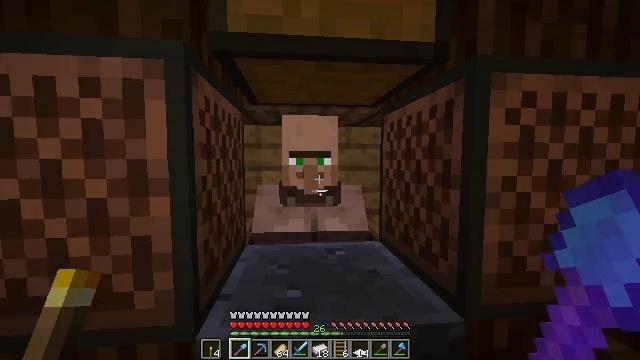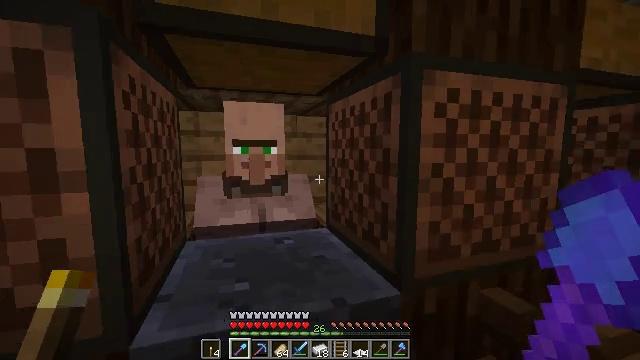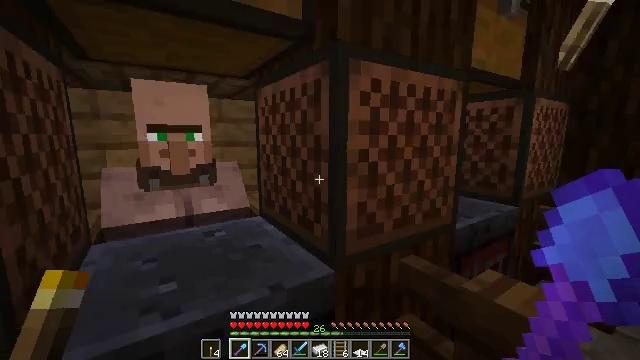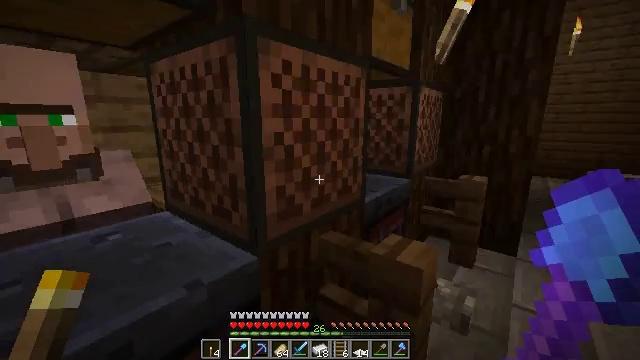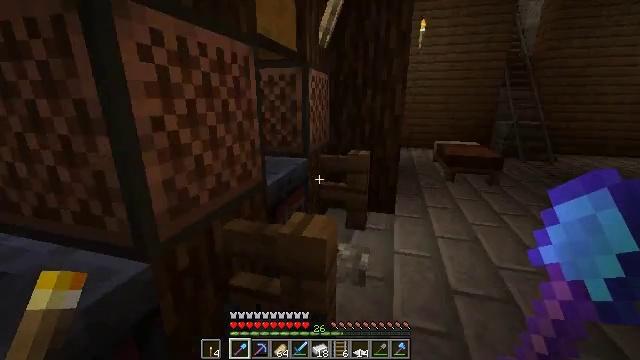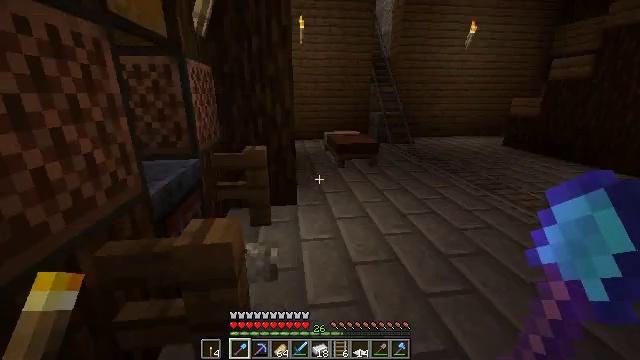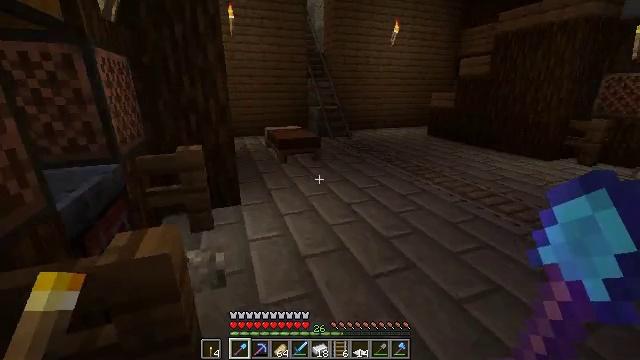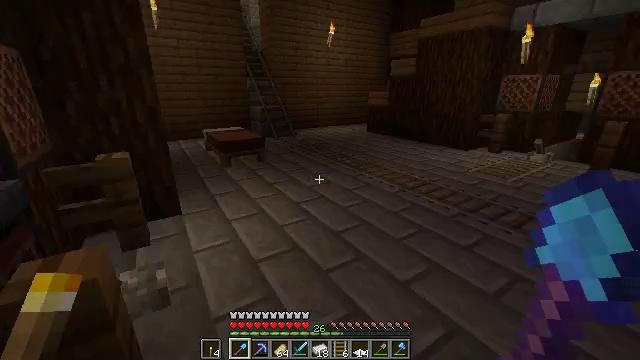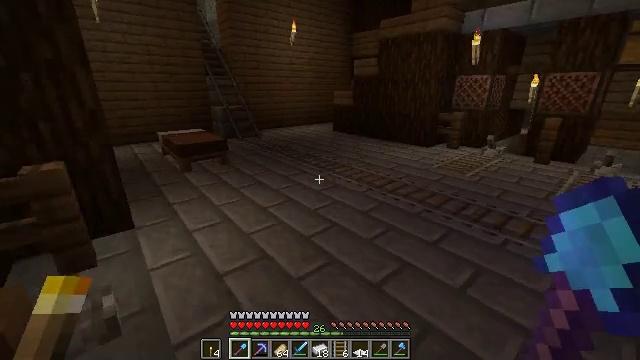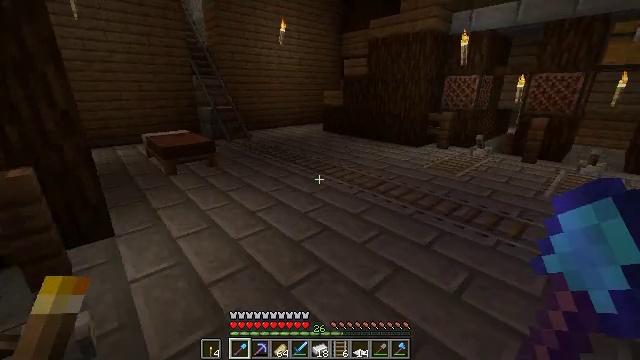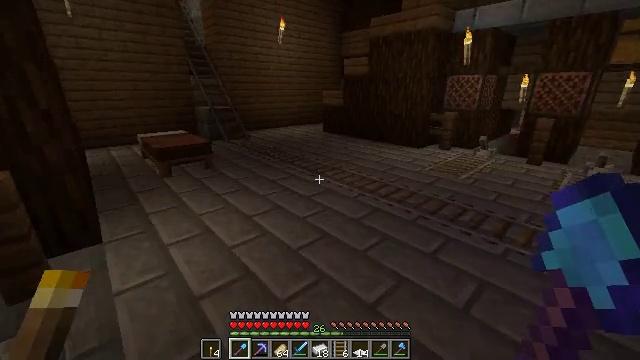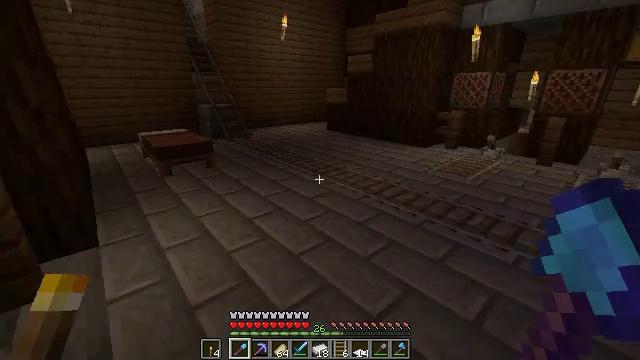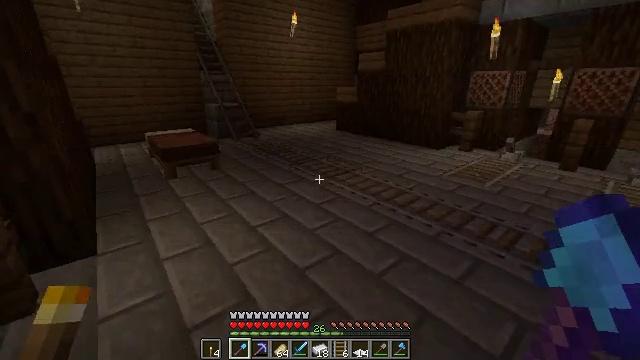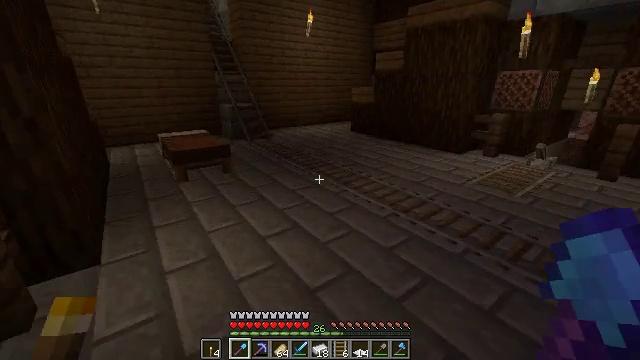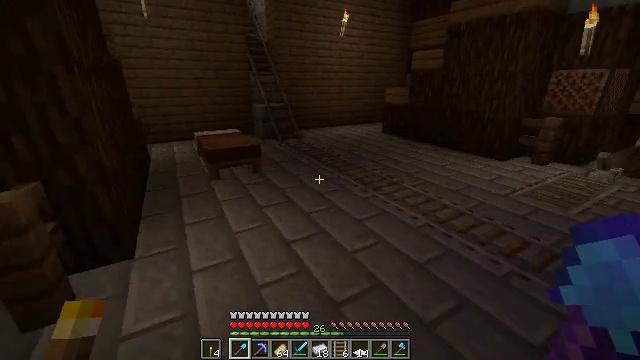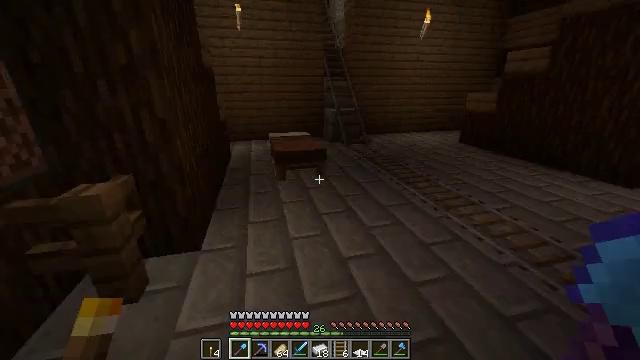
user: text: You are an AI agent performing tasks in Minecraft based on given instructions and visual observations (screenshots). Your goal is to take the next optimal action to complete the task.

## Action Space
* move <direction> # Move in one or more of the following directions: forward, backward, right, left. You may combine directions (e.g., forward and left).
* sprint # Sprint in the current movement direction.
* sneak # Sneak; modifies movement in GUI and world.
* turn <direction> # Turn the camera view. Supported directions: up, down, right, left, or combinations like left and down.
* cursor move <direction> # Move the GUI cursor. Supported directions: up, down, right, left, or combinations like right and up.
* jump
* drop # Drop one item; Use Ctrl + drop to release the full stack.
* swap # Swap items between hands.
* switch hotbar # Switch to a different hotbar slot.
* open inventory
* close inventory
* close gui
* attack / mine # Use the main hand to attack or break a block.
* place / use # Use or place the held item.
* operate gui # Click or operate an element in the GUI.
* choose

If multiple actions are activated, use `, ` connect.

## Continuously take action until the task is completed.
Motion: motion action
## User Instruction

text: Retrieve the brown bed.
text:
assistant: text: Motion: turn right and down
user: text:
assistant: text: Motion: turn right and down
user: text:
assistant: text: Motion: turn right and down
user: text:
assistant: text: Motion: turn right and down
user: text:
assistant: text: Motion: turn right and down
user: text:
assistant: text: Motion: turn right and down
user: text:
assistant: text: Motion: turn right
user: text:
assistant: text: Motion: move forward, turn right
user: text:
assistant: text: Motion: move forward, turn right
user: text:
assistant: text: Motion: move forward
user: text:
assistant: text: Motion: move forward
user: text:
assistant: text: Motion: move forward, turn left
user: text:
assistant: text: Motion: move forward, turn left
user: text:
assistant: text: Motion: move forward, sprint, turn left
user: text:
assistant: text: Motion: move forward, sprint, turn left
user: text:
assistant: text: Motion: move forward, sprint, turn left
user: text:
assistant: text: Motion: move forward, sprint, turn left
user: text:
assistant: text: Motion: move forward, turn left and up
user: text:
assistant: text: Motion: move forward, turn left and up
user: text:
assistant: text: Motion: move forward, turn left
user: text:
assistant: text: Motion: turn left
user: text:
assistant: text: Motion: turn left and up
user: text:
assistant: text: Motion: turn left and up
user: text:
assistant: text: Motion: turn left and up
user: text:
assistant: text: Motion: turn left and up
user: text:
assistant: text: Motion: turn left and up
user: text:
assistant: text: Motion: turn left
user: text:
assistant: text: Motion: no_op
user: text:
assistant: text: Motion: turn up
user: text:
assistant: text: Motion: no_op